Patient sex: M
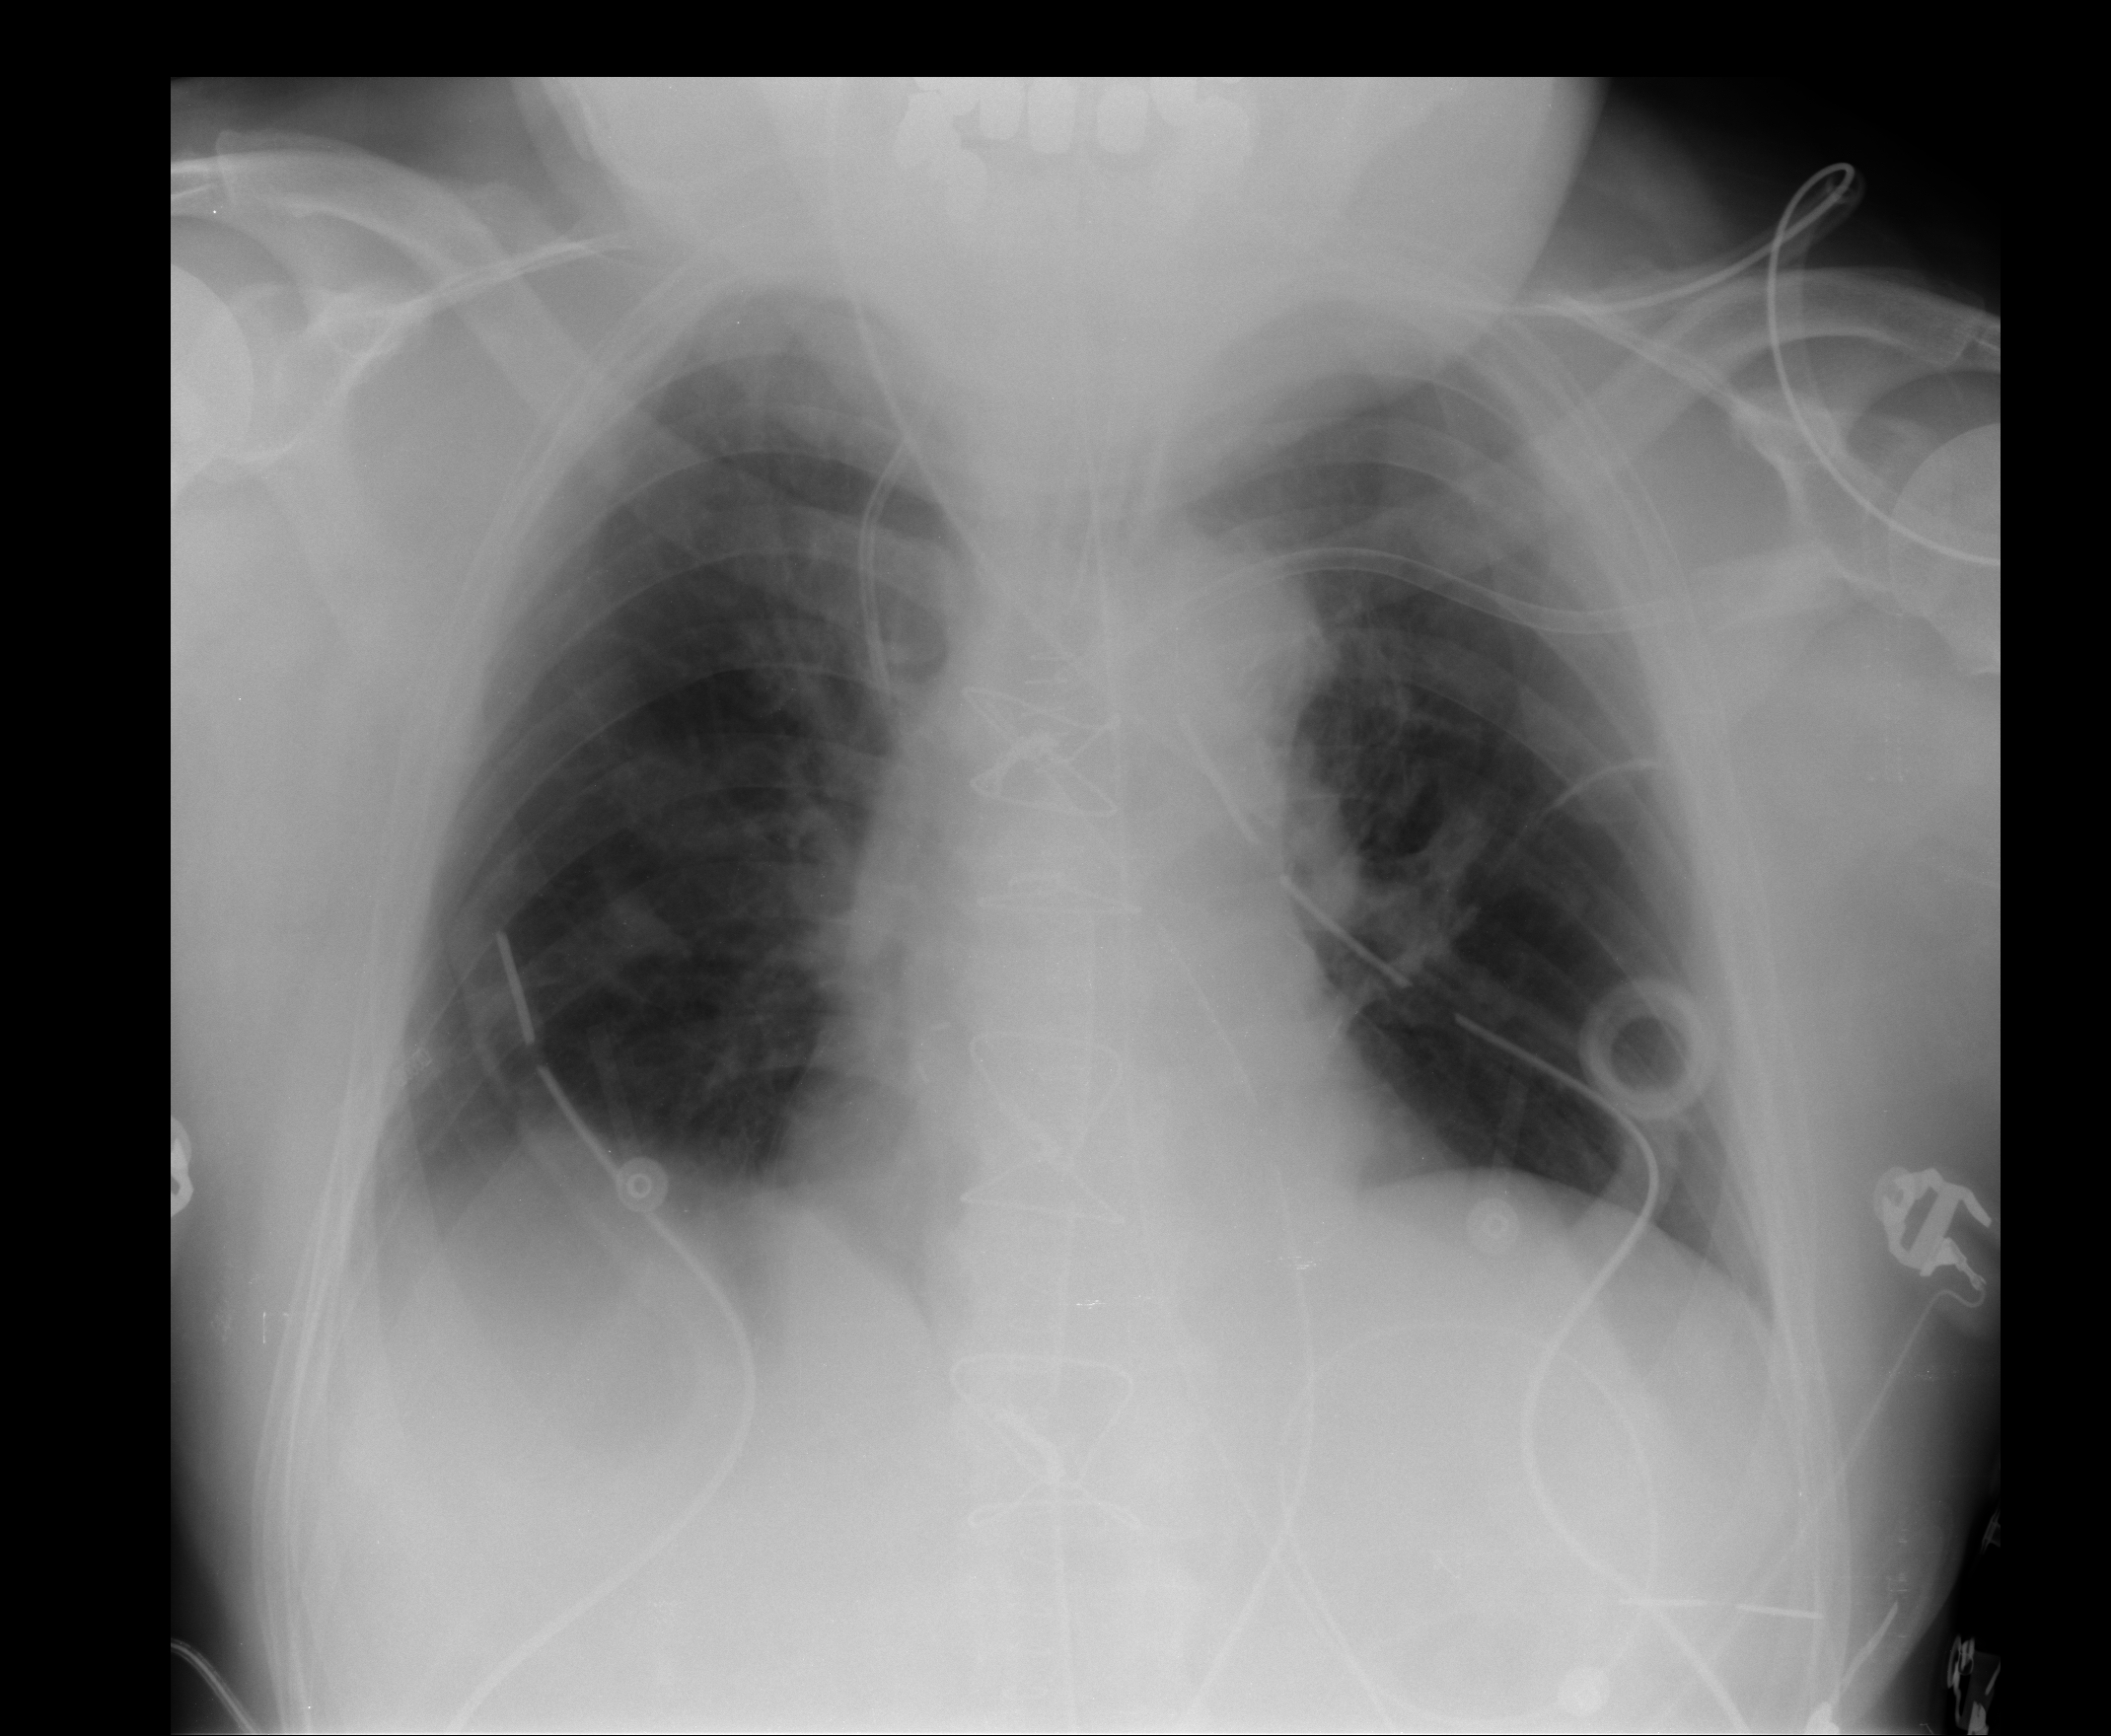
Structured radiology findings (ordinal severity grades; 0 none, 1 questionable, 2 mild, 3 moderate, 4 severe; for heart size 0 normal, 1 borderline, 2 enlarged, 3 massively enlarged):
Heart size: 0
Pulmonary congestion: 2
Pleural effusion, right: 2
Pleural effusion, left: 0
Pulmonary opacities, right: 2
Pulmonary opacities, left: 0
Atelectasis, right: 2
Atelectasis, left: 0